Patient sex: M
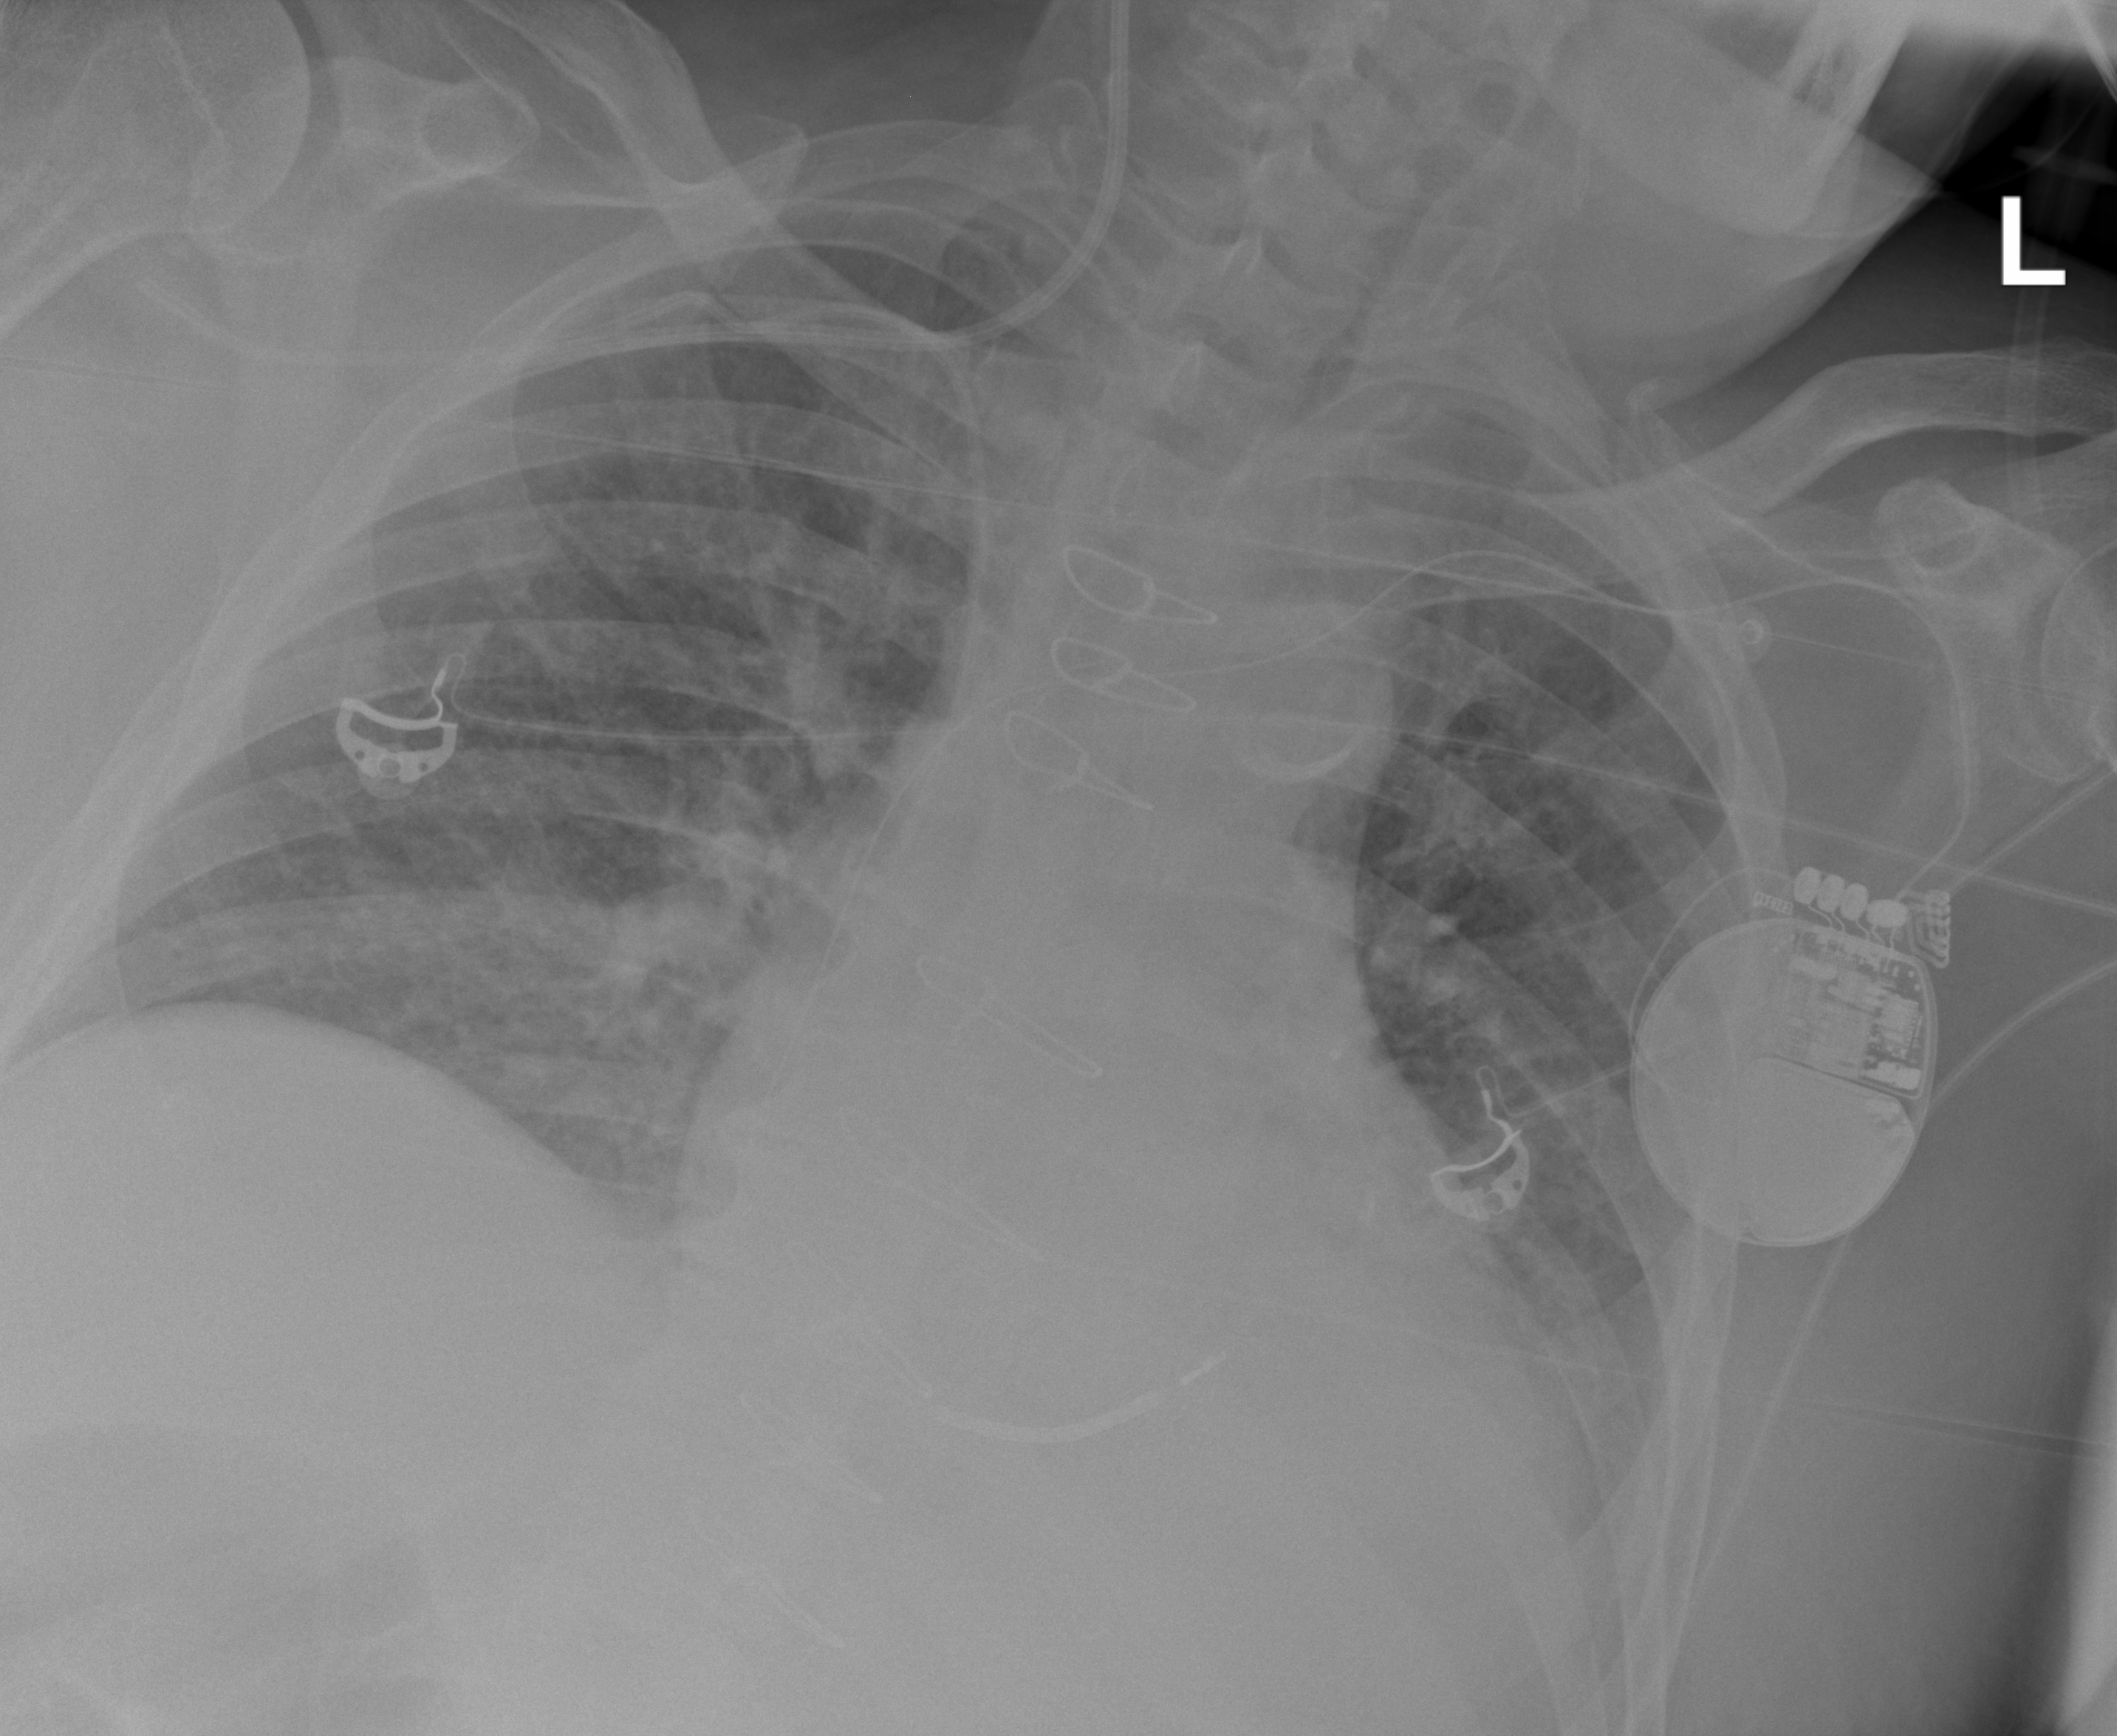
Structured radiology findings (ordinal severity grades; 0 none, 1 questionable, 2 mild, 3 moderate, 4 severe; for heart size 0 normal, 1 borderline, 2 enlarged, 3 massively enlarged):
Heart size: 1
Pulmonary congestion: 2
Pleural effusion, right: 0
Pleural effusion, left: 2
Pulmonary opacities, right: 2
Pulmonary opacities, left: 2
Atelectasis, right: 2
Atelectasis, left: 2